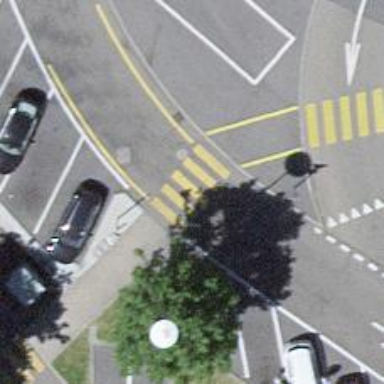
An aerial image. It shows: Marked crossing on the road.